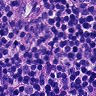
Metastatic tissue present: no